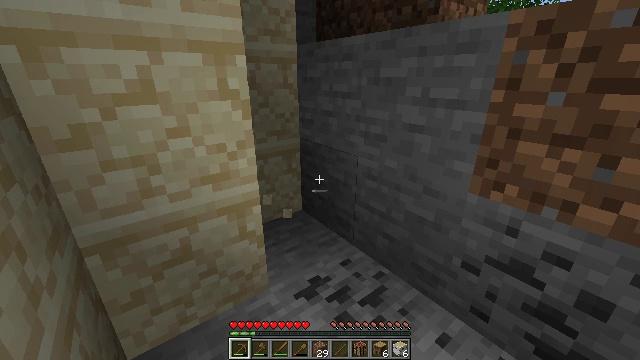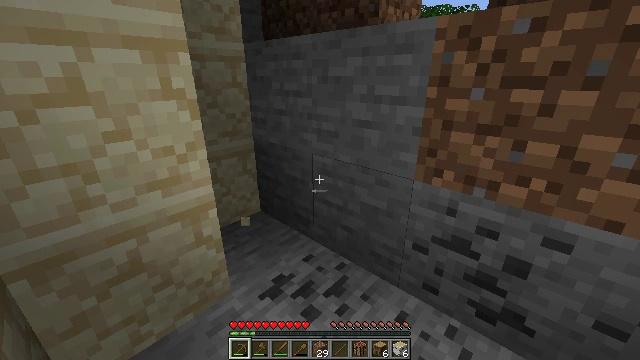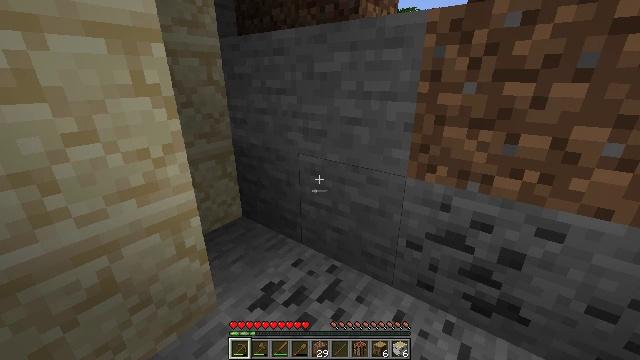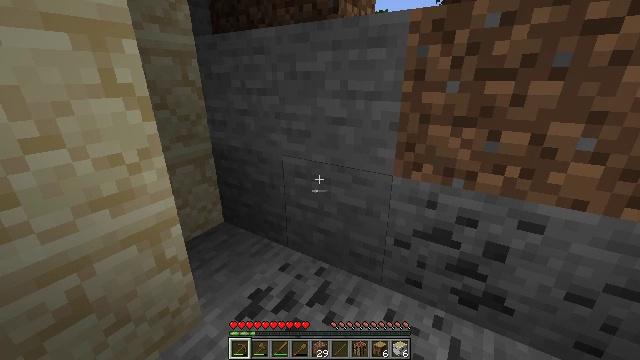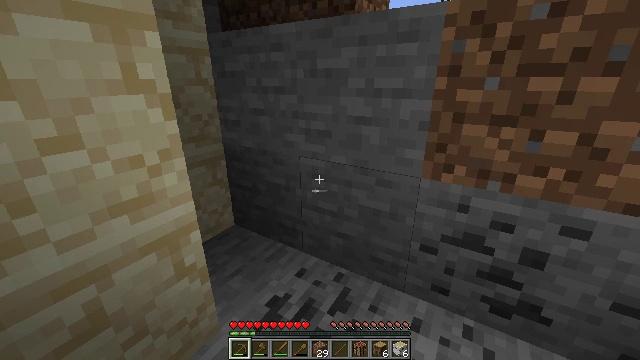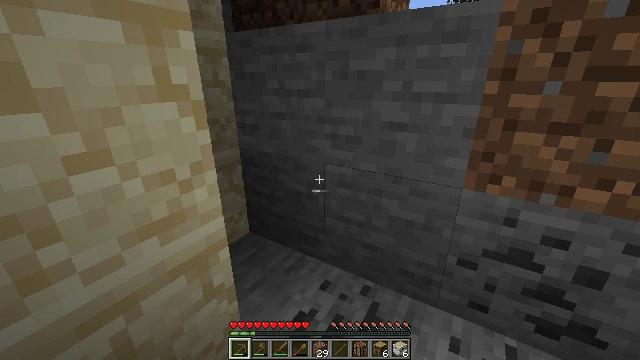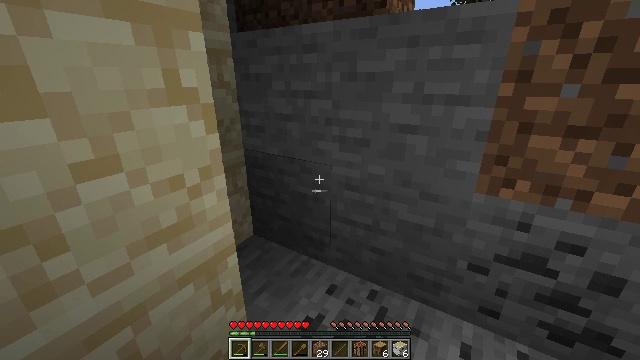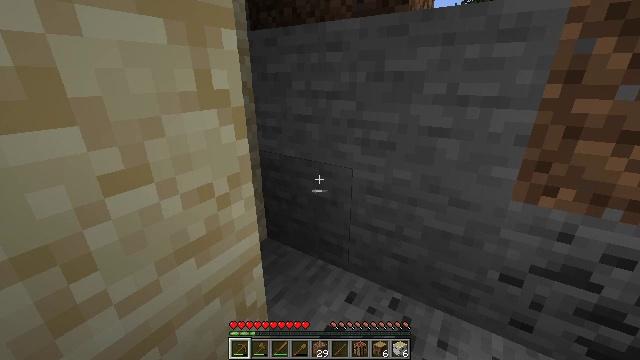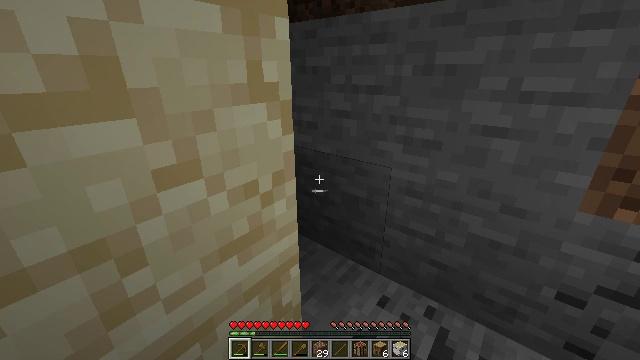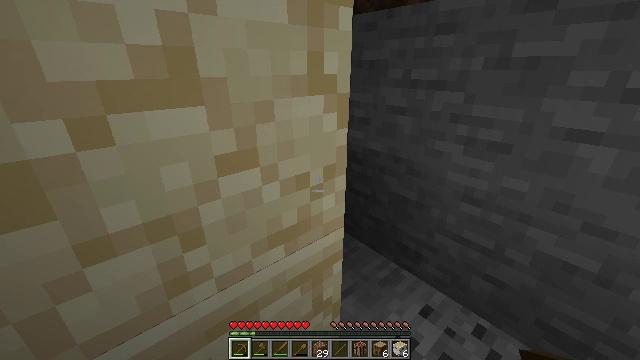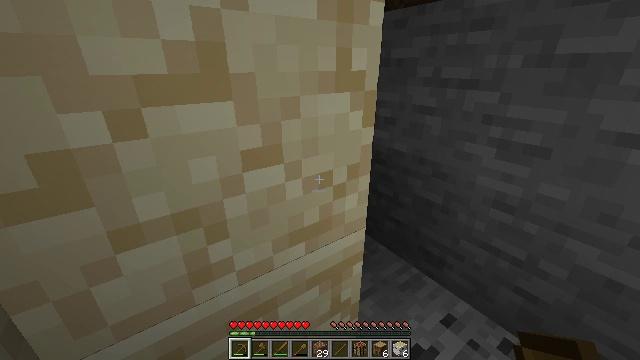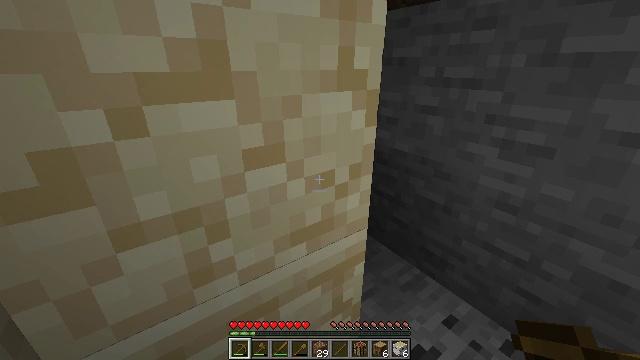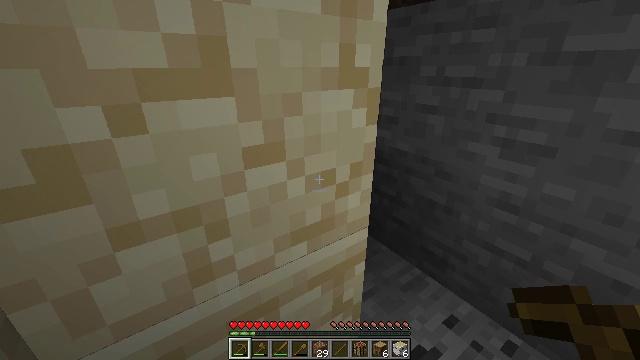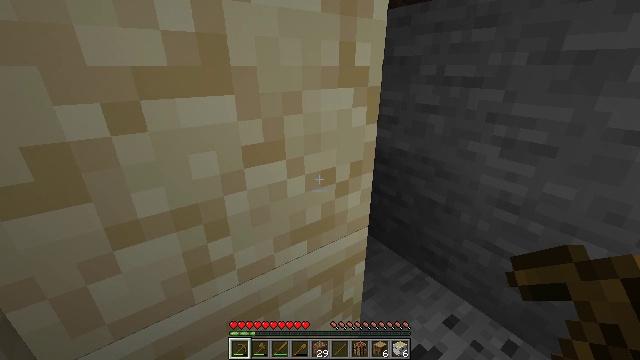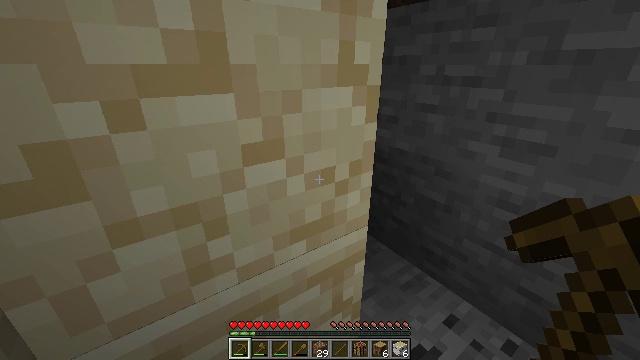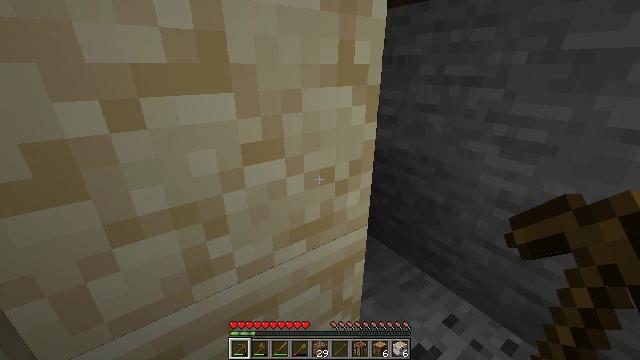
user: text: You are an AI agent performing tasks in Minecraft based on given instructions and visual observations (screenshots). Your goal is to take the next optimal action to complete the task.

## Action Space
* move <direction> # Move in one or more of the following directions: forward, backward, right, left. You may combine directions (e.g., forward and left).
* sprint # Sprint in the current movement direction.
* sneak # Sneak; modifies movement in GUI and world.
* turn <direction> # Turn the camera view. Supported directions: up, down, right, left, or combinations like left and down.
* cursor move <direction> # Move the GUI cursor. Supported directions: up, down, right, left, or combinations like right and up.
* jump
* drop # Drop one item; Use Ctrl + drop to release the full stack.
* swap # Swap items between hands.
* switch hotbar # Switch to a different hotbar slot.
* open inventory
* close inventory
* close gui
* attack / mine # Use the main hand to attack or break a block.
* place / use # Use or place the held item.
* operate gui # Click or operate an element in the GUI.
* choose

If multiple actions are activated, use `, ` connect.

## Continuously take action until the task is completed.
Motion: motion action
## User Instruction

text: Break the sandstone to collect.
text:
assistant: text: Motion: move left, turn right
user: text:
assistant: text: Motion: move left, turn right
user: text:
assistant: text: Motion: move left, turn right
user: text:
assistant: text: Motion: move left
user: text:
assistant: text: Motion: move left
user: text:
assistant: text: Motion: move left
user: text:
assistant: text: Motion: no_op
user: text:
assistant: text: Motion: turn left and down
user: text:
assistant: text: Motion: turn left
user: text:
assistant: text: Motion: turn left
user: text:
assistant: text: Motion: no_op
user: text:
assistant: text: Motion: no_op
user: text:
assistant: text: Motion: no_op
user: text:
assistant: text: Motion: no_op
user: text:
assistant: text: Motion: no_op
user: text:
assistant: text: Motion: no_op
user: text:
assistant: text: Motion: no_op
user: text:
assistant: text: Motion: no_op
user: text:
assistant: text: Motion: no_op
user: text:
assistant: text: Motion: no_op
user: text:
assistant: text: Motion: no_op
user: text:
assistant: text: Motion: no_op
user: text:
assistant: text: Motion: turn left
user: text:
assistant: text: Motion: turn left
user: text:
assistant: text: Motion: turn left
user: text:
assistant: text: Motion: turn left
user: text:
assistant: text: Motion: switch to hotbar 4
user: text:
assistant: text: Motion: switch to hotbar 4
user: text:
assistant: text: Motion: switch to hotbar 4
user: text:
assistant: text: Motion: turn left, switch to hotbar 4